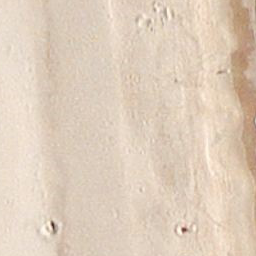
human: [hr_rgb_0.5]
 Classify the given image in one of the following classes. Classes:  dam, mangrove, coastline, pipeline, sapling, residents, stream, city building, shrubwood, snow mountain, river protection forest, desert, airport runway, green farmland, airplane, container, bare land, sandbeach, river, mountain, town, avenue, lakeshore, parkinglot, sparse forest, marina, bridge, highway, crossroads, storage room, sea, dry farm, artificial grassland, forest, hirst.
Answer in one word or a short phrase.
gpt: sandbeach